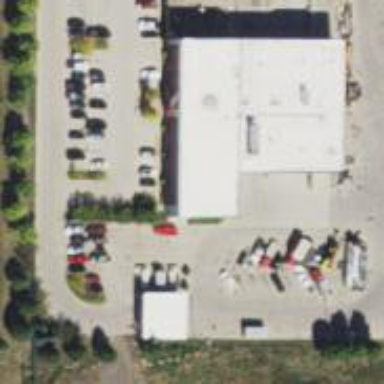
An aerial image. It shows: Retail building.